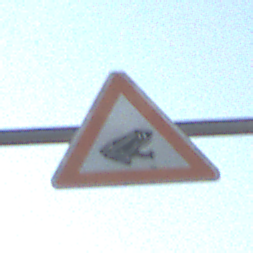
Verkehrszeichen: AmphibienwanderungLinks
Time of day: SunriseSunset
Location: Outdoor (Urban)
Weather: Clear
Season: NotSpecified
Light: Natural